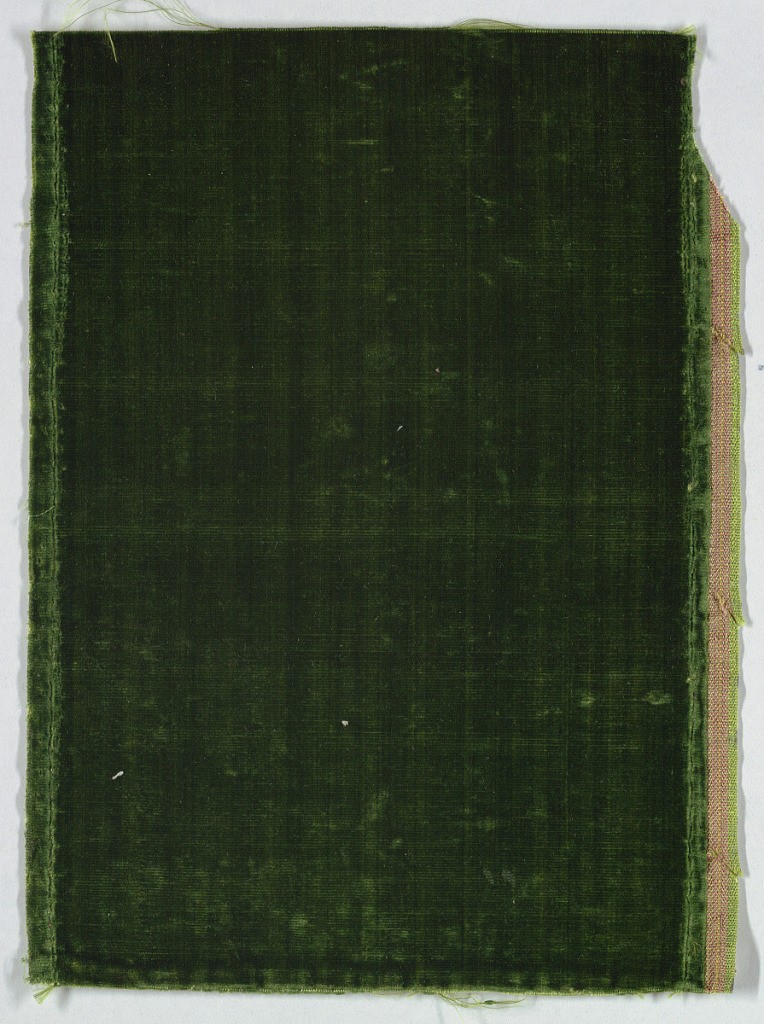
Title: Fragment
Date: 17th century
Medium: silk Technique: supplementary warp forming raised pile (velvet)
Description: Rectangular fragment of green velvet.